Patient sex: M
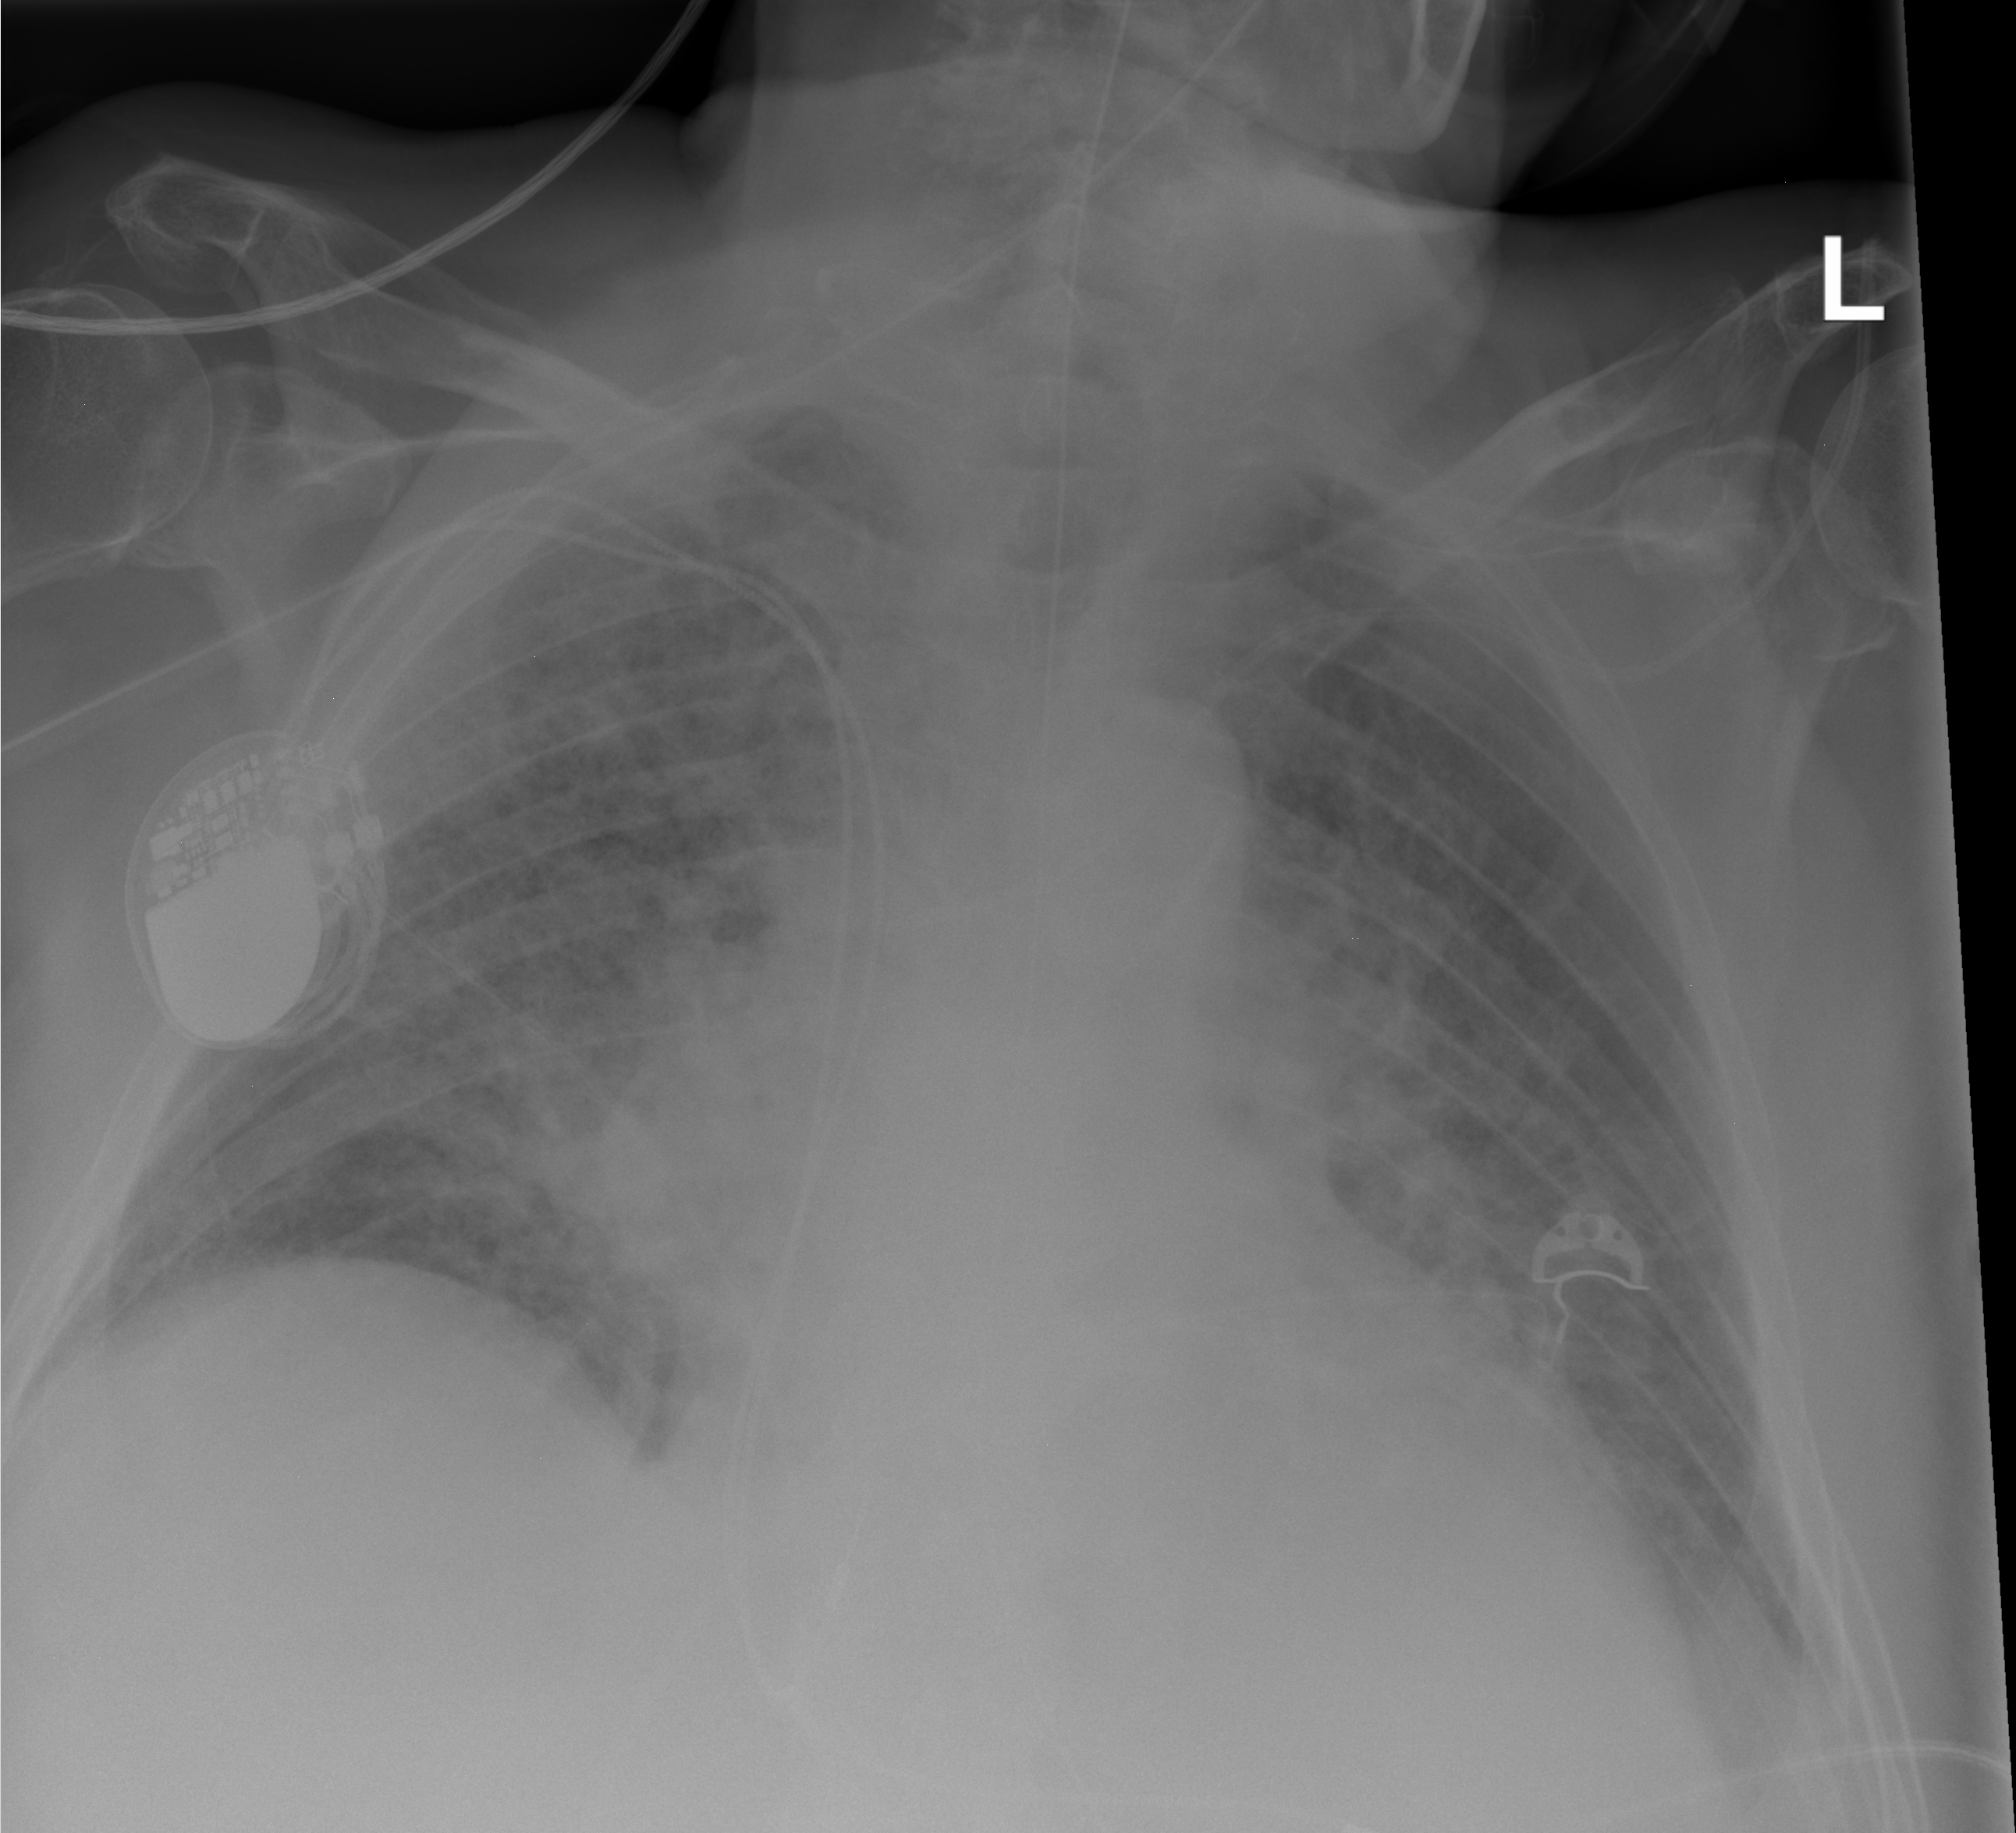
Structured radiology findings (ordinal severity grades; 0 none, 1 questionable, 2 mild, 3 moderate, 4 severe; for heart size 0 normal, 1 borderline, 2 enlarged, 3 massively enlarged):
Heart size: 2
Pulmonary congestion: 3
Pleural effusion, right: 0
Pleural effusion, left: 2
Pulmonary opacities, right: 4
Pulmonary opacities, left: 3
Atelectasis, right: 0
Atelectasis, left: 2